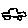
Label: car